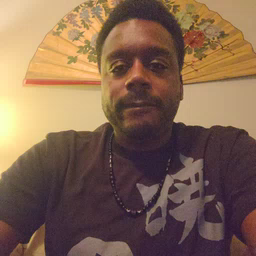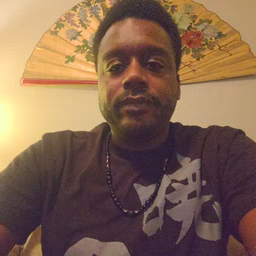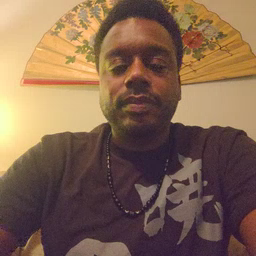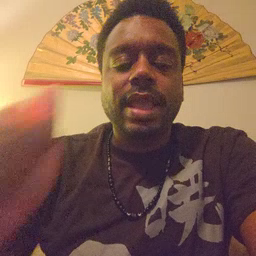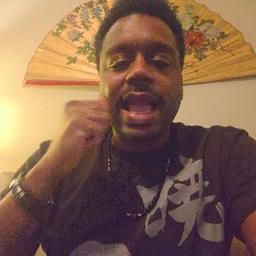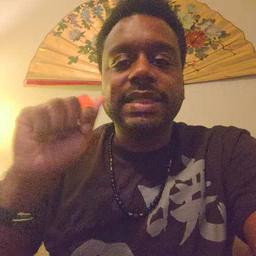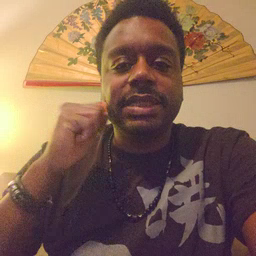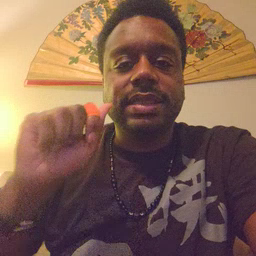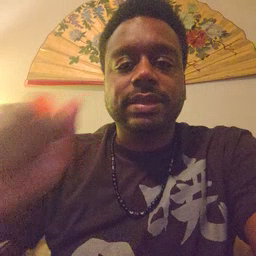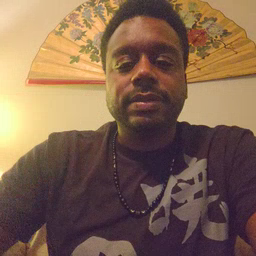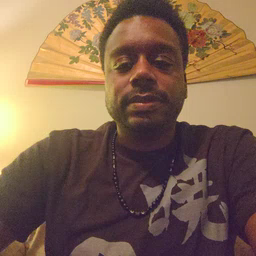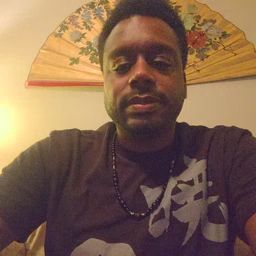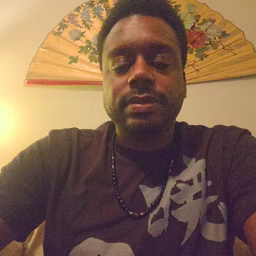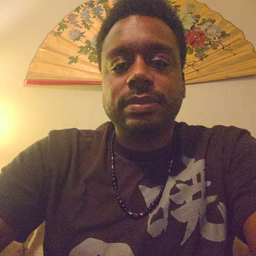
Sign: aunt